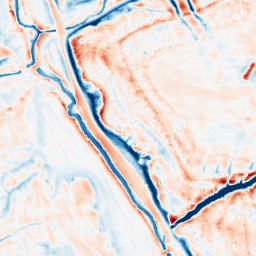
Category: edge_preserving
Decomposition family: bilateral
Decomposition parameters: d: 21
sigma_color: 100
sigma_space: 150
Upsampling method: quintic
Upsampling parameters: scale: 8
Upsampling scale: 8